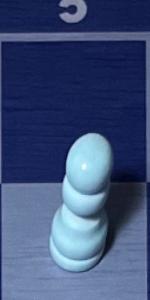
Label: Pawn_White